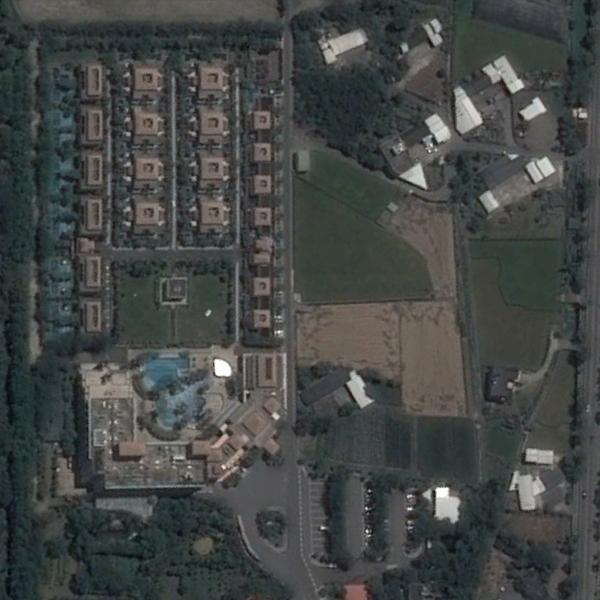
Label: Resort